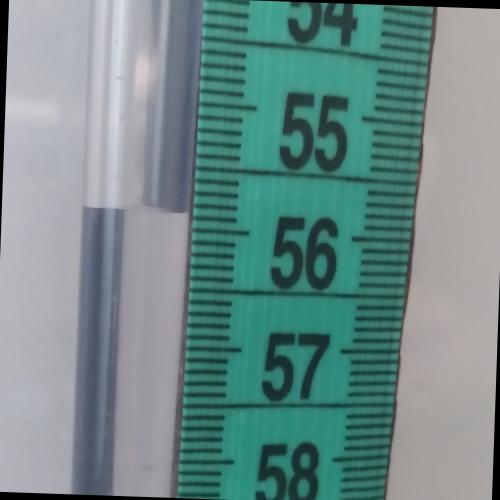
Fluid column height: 55.9 cm